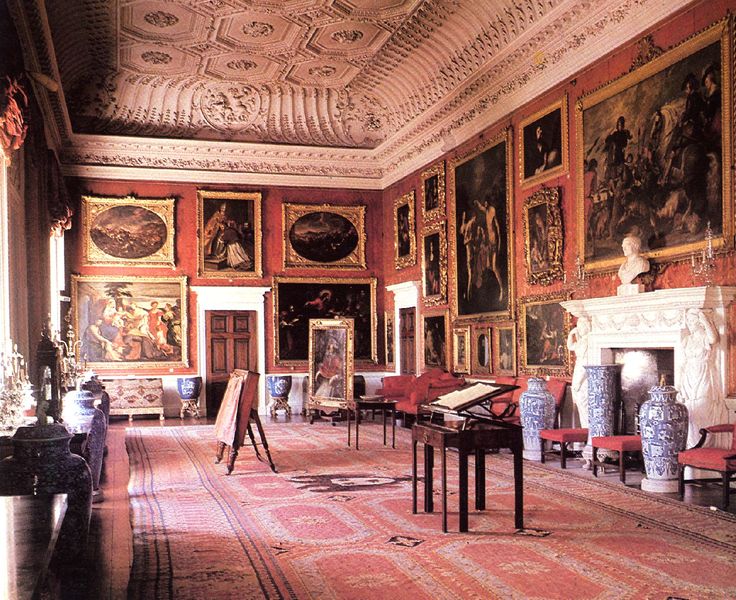
Titel: Wiltshire, Corsham Court, Gallerie
Standort: (GB Wiltshire) (EU - GB - Wiltshire)
Schlagwörter: blau, gemälde, fenster, holz, licht, marmor, raum, stühle, tisch, tür, zimmer, rot, schloss, teppich, historie, rahmen, bild, innenraum, gold, reich, decke, kamin, skulptur, vase, farbig, arbeitszimmer, bilder, schreibtisch, farbe, saal, salon, büste, staffelei, interior, stuck, vasen, galerie, foto, fotografie, gewölbe, porzellan, palast, künstler, leinwand, kunst, portraits, ausstellung, chinesisch, kassetten, wunderkammer, teppicht, prunk, gallerie, prunkvoll, gemäöde, kunstsammlung, altelier, teppicch, bodenvasen, kamon, mingvasen, foto interior, rahmengold, porzellanvasen, leinwald